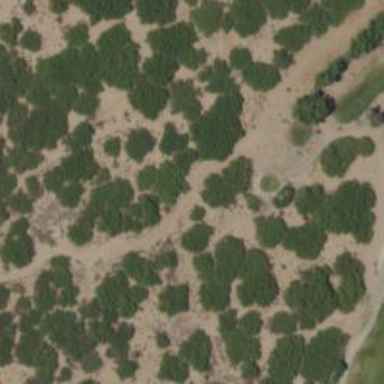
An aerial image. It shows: Path for golf carts.